Question: I'm stuck here on a problem. I feel like my css knowledge has come to an end once and for all.
My problem is following.
As you can see in the picture i have a fixed header, a header bar and a button, all floating on top of other content, not moving if the user scrolls.

'''
.headerBarGreen {
background-color: #7ac4a7;
width: 100%;
height: 5px;
margin-top: 70px;
position: fixed;
-webkit-box-shadow: 0 5px 10px -2px #000000;
-moz-box-shadow: 0 4px 4px -2px #000000;
box-shadow: 0 4px 4px -2px #000000;
z-index: 1000;
}
.button {
background-color: #7ac4a7;
color: #ffffff;
width: 70px;
position: fixed;
margin: 0 auto;
margin-top: 75px;
left: 0;
right: 0;
border-top-left-radius: 0px !important;
border-top-right-radius: 0px !important;
border-bottom-left-radius: 5px !important;
border-bottom-right-radius: 5px !important;
font-family:'poetsenoneregular', sans-serif !important;
-webkit-box-shadow: 0 5px 10px -3px #2c2929;
-moz-box-shadow: 0 4px 6px -3px #2c2929;
box-shadow: 0 4px 6px -3px #2c2929;
z-index: 1000;
}
'''
I believe the reason is because i use the margin: 0 auto, property to center the button horizontally.
I tried severel things which all failed:
I put the button in a div with width 100% and margin top 75px.
The button then had no margin top, just a margin 0: auto;
Of course it was floating on top of the page, as suspected.
I also tried to remove the position: fixed attribute from the button and only put it
in the container. What happened was, that the button only floated to the left now.
The margin top was right though.
Last thing i tried was to put the position:fixed button with a margin: 0 auto in a container with a margin-top 75px, also with a fixed position.
Now the picture looks just like what i showed you.
In each case:
BAR:
'''
$(".headerBarGreen").animate({marginTop: "390px"}, 500);
'''
BUTTON:
'''
$("#button").animate({marginTop: "395px"}, 500);
'''
I'm happy for any help.
Thank you already. Cheers, Marvin.
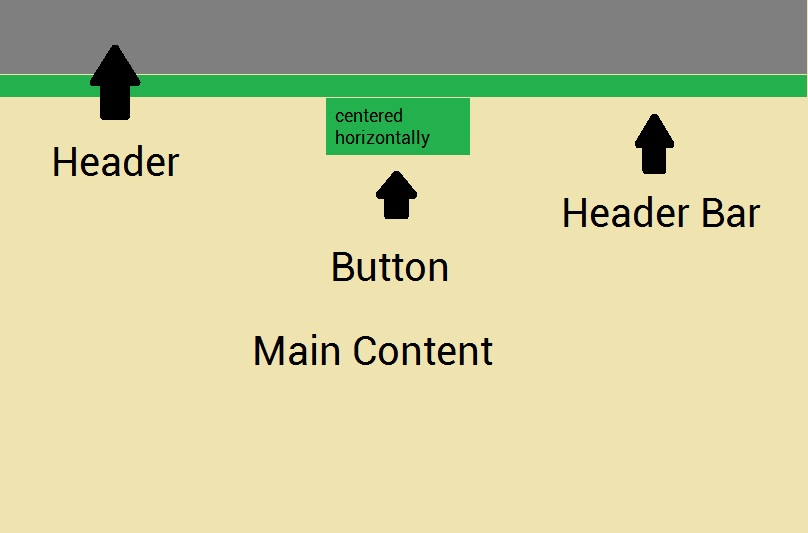
Answer: Well luckily i already found the answer.
As you can see in my code i was trying to animate the button using its id.
I now tried animating the class i gave it and everything works like a charm.
question closed